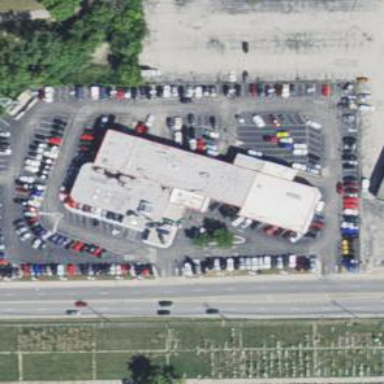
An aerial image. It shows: Commercial building housing car shop.